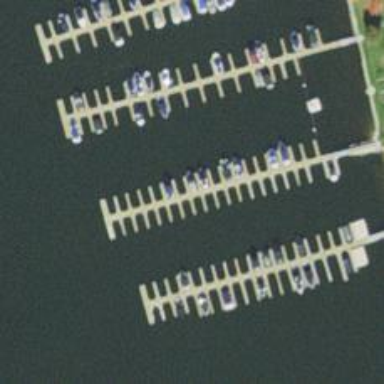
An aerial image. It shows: Man-made pier.